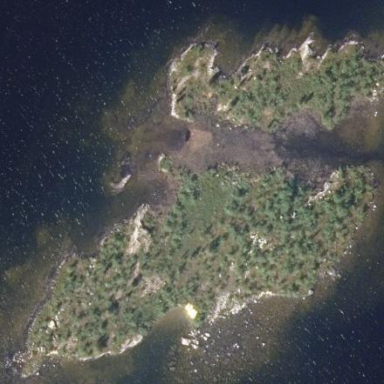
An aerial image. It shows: Islet.